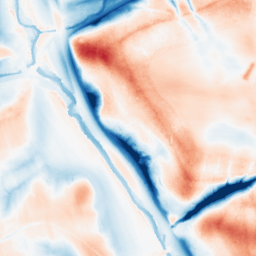
Category: trend_removal
Decomposition family: local_polynomial
Decomposition parameters: window_size: 51
degree: 1
Upsampling method: lanczos
Upsampling parameters: scale: 4
Upsampling scale: 4